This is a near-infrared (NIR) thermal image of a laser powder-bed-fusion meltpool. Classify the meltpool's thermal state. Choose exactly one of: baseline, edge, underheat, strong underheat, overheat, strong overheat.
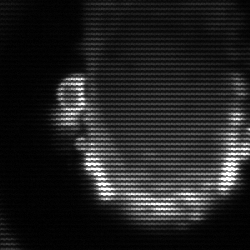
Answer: baseline